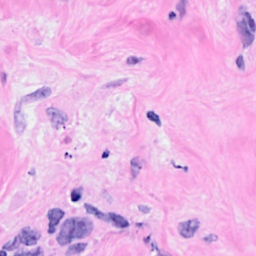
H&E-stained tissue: Breast